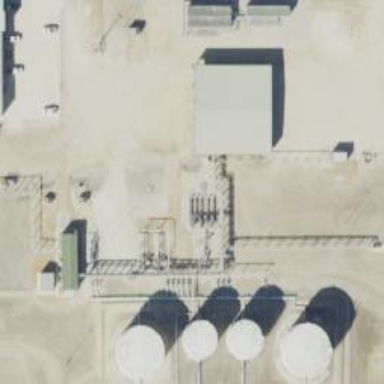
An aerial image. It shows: Industrial area focused on oil production.